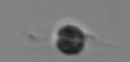
Label: Apedinella